Question: I have an opengl cube and I want to texture all 6 faces.
Do I need multiple textures?
Here's a screenshot of the current cube:

basically I don't know how to wrap the texture around the entire cube...
here's my cube.h header file where the IBO's and VBO's are defined
'''
#pragma once
#include <GL\glew.h>
class cube {
public:
cube() {
x = 0;
y = 0;
z = 0;
width = 0;
vertices = 0;
indices = 0;
}
cube(GLfloat X, GLfloat Y, GLfloat Z, float w) {
x = X;
y = Y;
z = Z;
width = w;
vertices = new GLfloat[40];
//1
vertices[0] = x; //x pos
vertices[1] = y; //y pos
vertices[2] = z; //z pos
vertices[3] = 0; //x pos in texture
vertices[4] = 1; //y pos in texture
//2
vertices[5] = x + width;
vertices[6] = y;
vertices[7] = z;
vertices[8] = 1;
vertices[9] = 1;
//3
vertices[10] = x;
vertices[11] = y - width;
vertices[12] = z;
vertices[13] = 0;
vertices[14] = 0;
//4
vertices[15] = x + width;
vertices[16] = y - width;
vertices[17] = z;
vertices[18] = 1;
vertices[19] = 0;
//5
vertices[20] = x;
vertices[21] = y;
vertices[22] = z - width;
vertices[23] = 0;
vertices[24] = 1;
//6
vertices[25] = x + width;
vertices[26] = y;
vertices[27] = z - width;
vertices[28] = 1;
vertices[29] = 1;
//7
vertices[30] = x;
vertices[31] = y - width;
vertices[32] = z - width;
vertices[33] = 0;
vertices[34] = 0;
//8
vertices[35] = x + width;
vertices[36] = y - width;
vertices[37] = z - width;
vertices[38] = 1;
vertices[39] = 0;
//indices
indices = new unsigned int[36];
//0
indices[0] = 0;
indices[1] = 1;
indices[2] = 2;
//1
indices[3] = 1;
indices[4] = 2;
indices[5] = 3;
//2
indices[6] = 4;
indices[7] = 5;
indices[8] = 6;
//3
indices[9] = 5;
indices[10] = 6;
indices[11] = 7;
//4
indices[12] = 4;
indices[13] = 0;
indices[14] = 1;
//5
indices[15] = 4;
indices[16] = 5;
indices[17] = 1;
//6
indices[18] = 6;
indices[19] = 2;
indices[20] = 3;
//7
indices[21] = 6;
indices[22] = 7;
indices[23] = 3;
//8
indices[24] = 1;
indices[25] = 5;
indices[26] = 3;
//9
indices[27] = 5;
indices[28] = 7;
indices[29] = 3;
//10
indices[30] = 4;
indices[31] = 0;
indices[32] = 2;
//11
indices[33] = 4;
indices[34] = 6;
indices[35] = 2;
}
GLfloat* vertices;
unsigned int* indices;
private:
GLfloat x;
GLfloat y;
GLfloat z;
float width;
};
'''
all this code does is set up a simple VBO and IBO/EBO for a cube object to later be used.
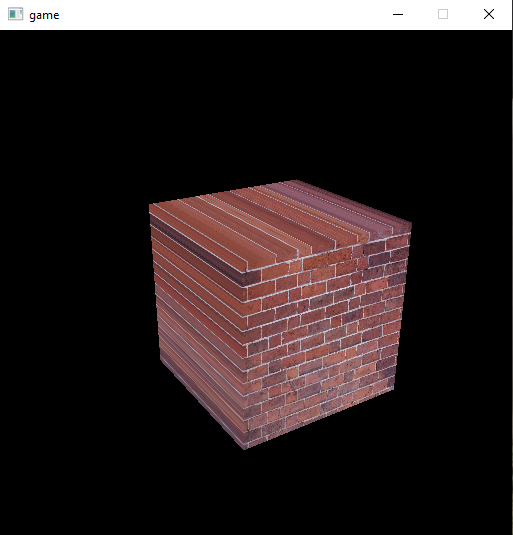
Answer: the problem is that each cube vertex is shared among 3 faces in which its texture coordinate might not be the same. So you either duplicate such vertexes (each with different texture coordinate) or use 2 separate indices (one for vertex and one for texture).
The duplication might look like this (using 'GL_QUADS' primitive):
'''
double cube[]=
{
// x, y, z, s, t,
+1.0,-1.0,-1.0,0.0,1.0,
-1.0,-1.0,-1.0,1.0,1.0,
-1.0,+1.0,-1.0,1.0,0.0,
+1.0,+1.0,-1.0,0.0,0.0,
-1.0,+1.0,-1.0,0.0,0.0,
-1.0,-1.0,-1.0,0.0,1.0,
-1.0,-1.0,+1.0,1.0,1.0,
-1.0,+1.0,+1.0,1.0,0.0,
-1.0,-1.0,+1.0,0.0,1.0,
+1.0,-1.0,+1.0,1.0,1.0,
+1.0,+1.0,+1.0,1.0,0.0,
-1.0,+1.0,+1.0,0.0,0.0,
+1.0,-1.0,-1.0,1.0,1.0,
+1.0,+1.0,-1.0,1.0,0.0,
+1.0,+1.0,+1.0,0.0,0.0,
+1.0,-1.0,+1.0,0.0,1.0,
+1.0,+1.0,-1.0,0.0,1.0,
-1.0,+1.0,-1.0,1.0,1.0,
-1.0,+1.0,+1.0,1.0,0.0,
+1.0,+1.0,+1.0,0.0,0.0,
+1.0,-1.0,+1.0,0.0,0.0,
-1.0,-1.0,+1.0,1.0,0.0,
-1.0,-1.0,-1.0,1.0,1.0,
+1.0,-1.0,-1.0,0.0,1.0,
};
'''
With this texture:
<URL>
And this (sory for old GL api but its easier to test with):
'''
int i,n=sizeof(cube)/(sizeof(cube[0]));
glColor3f(1.0,1.0,1.0);
scr.txrs.bind(txr);
glBegin(GL_QUADS);
for (i=0;i<n;i+=5)
{
glTexCoord2dv(cube+i+3);
glVertex3dv(cube+i+0);
}
glEnd();
scr.txrs.unbind();
'''
I got this result:
<URL>